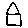
Label: house